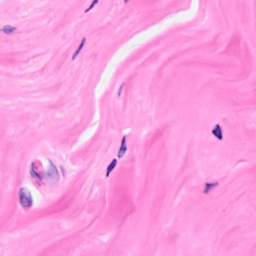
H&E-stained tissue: Breast